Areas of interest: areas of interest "Media Organization"
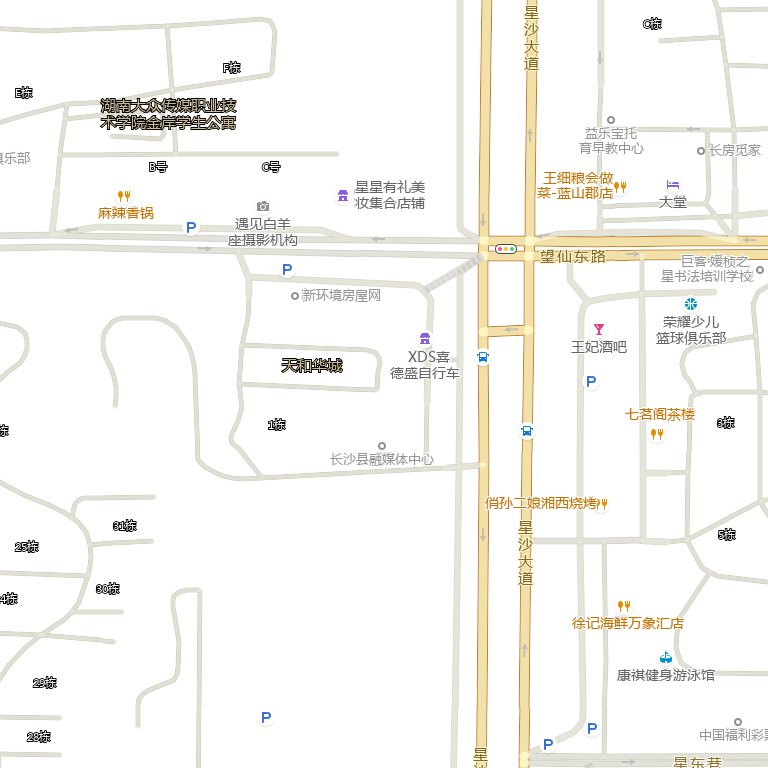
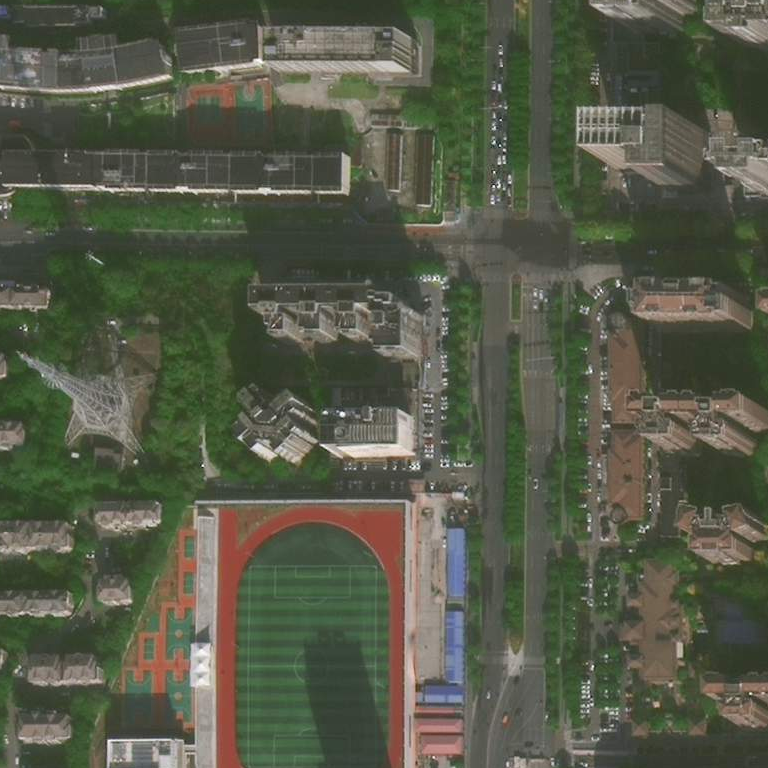